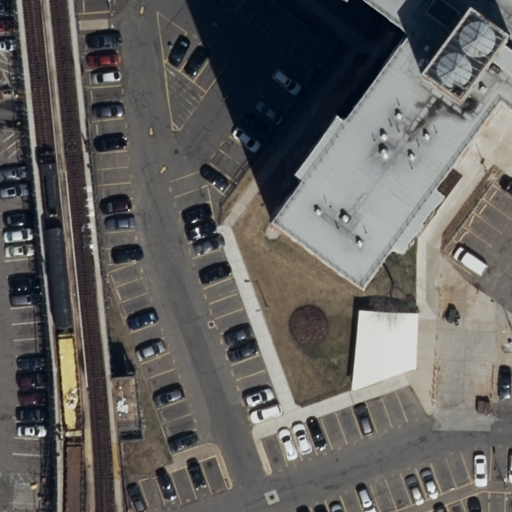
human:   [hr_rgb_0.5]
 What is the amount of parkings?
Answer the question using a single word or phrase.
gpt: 2

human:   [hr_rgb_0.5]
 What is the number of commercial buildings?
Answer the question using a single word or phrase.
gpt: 0

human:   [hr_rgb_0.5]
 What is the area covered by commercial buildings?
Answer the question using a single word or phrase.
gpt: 0m2

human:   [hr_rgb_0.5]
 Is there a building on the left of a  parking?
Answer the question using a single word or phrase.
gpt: no

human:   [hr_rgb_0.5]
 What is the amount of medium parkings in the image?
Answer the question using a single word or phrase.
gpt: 0

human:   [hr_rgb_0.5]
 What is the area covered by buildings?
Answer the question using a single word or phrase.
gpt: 1382m2

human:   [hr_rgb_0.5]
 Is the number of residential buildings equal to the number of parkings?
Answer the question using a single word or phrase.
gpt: no

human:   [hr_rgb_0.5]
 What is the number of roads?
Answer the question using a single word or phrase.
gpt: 4

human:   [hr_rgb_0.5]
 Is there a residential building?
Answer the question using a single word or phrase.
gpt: yes

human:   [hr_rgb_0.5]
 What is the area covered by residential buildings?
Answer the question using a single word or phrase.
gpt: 1382m2

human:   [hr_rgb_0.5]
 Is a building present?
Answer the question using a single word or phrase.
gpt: yes

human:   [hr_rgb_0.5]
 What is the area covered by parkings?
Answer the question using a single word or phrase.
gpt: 5553m2

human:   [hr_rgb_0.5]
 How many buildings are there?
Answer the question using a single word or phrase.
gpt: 1

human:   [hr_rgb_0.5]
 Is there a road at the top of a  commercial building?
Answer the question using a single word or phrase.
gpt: no

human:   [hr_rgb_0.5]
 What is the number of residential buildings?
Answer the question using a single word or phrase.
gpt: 1

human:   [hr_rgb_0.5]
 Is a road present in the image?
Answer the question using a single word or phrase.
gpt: yes

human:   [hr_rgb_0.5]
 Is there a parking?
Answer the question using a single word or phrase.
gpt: yes

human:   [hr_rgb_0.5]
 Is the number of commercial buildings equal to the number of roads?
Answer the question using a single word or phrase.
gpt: no

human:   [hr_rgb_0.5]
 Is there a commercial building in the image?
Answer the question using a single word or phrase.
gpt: no

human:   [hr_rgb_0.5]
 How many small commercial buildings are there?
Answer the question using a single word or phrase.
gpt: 0

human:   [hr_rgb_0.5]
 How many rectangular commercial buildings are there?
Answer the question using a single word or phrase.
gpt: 0

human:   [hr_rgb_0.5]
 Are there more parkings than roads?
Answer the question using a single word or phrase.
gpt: no

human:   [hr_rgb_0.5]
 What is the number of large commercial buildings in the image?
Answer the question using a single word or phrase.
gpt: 0

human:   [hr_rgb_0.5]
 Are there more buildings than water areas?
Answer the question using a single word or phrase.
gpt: yes

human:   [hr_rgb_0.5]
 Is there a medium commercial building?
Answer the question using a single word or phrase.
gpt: no

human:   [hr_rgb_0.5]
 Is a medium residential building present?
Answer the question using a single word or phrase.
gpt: no

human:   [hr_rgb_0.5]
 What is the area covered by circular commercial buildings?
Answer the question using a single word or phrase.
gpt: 0m2

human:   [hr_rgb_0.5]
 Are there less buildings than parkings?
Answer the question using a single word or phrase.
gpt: yes

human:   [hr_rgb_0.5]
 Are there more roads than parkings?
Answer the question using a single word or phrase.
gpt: yes

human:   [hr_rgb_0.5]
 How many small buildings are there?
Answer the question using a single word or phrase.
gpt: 0

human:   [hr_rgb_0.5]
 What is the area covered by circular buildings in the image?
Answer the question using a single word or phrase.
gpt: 0m2

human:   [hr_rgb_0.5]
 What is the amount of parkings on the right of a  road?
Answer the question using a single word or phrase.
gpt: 1

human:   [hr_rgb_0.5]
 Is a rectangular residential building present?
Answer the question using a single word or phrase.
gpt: no

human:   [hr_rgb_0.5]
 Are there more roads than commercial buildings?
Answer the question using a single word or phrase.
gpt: yes

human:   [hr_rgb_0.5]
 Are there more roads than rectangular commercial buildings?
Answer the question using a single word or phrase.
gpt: yes

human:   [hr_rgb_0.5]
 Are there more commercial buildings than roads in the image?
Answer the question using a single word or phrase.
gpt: no

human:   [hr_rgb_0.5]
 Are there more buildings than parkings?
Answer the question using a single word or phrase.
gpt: no

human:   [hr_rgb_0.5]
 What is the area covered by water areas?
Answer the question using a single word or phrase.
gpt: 0m2

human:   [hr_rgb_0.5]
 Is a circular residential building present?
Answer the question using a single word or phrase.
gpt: no

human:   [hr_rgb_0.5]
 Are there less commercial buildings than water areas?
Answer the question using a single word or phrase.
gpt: no

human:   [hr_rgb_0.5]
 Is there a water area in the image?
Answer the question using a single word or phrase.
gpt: no

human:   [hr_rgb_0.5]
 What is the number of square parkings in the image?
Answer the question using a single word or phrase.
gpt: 0

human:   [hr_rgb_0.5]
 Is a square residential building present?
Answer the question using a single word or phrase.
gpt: no

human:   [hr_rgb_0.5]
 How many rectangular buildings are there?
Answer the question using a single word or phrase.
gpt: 0

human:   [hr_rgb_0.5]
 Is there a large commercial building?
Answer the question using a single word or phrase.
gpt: no

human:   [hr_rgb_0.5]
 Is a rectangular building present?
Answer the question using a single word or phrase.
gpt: no

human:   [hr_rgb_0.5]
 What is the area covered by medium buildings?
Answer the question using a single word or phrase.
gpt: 0m2

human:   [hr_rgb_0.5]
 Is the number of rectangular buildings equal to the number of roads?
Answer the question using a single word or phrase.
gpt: no

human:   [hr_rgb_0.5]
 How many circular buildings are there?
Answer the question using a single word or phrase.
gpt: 0

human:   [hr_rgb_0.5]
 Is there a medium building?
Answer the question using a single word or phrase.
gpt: no

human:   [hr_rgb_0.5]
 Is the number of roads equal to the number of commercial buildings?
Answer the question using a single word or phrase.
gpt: no

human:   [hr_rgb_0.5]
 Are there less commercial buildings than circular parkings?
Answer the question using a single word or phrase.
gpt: no

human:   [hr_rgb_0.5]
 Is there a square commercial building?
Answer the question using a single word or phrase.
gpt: no

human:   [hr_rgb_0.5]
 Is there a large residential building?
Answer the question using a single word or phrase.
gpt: yes

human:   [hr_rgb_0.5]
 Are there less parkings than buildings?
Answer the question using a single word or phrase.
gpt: no

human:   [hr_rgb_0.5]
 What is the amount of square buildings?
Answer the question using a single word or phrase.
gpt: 0

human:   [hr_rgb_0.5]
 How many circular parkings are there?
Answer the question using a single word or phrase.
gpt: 0

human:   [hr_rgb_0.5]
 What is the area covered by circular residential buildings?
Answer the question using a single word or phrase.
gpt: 0m2

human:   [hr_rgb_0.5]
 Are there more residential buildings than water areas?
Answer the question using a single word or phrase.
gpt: yes

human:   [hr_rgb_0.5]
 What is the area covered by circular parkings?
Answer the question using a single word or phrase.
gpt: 0m2

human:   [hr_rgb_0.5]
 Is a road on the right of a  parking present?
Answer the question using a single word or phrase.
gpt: yes

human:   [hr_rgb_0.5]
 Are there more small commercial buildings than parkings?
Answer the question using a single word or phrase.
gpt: no

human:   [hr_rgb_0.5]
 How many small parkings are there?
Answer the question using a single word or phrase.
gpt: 0

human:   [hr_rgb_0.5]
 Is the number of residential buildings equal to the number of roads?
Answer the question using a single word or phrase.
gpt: no